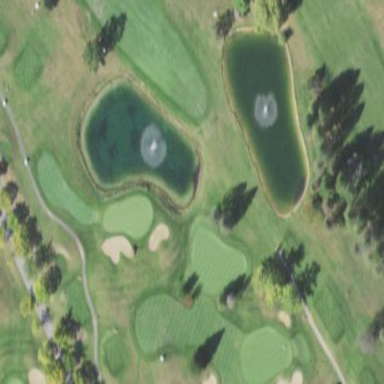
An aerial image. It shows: Water hazard on golf course. The hazard is natural water feature.